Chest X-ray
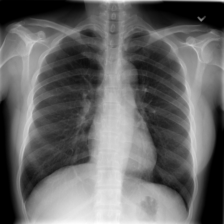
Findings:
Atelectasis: negative
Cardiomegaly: negative
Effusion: negative
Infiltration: negative
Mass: negative
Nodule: negative
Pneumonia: negative
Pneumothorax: negative
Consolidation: negative
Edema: negative
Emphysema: negative
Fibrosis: negative
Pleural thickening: negative
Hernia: negative